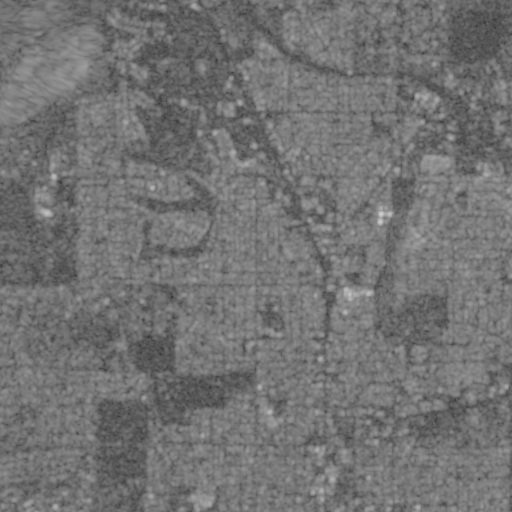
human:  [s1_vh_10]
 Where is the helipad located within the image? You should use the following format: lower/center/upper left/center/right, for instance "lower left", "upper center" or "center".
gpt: The helipad is located in the lower center of the image.
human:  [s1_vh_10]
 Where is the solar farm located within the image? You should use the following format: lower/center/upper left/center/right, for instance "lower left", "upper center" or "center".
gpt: The solar farm is located in the upper left of the image.
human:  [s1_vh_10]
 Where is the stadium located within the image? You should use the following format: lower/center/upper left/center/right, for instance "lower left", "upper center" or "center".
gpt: The stadium is located in the center left of the image.
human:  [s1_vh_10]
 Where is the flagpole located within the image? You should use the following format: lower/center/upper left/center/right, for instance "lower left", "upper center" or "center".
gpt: The flagpole is located in the lower center of the image.
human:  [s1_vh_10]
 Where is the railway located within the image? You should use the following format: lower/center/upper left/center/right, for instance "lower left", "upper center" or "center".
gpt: The railway is located in the lower right of the image.
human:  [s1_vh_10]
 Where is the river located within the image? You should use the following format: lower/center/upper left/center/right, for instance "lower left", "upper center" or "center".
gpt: The river is located in the lower of the image.
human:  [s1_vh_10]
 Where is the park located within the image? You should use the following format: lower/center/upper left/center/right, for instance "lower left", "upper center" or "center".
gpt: There is no park in the image.

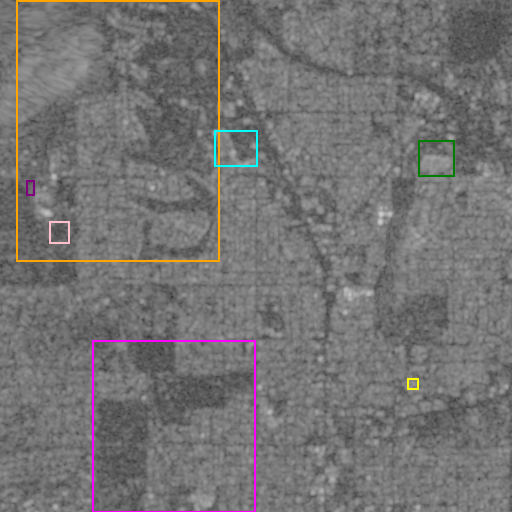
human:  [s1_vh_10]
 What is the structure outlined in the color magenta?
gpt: The structure outlined in magenta is a crop field.
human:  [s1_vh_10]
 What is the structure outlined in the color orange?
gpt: The structure outlined in orange is a park.
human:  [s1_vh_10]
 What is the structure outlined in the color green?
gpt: The structure outlined in green is a parking lot.
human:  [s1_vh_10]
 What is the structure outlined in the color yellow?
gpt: The structure outlined in yellow is a power substation.
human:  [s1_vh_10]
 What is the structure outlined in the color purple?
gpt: The structure outlined in purple is a solar farm.
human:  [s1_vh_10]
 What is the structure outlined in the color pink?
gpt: The structure outlined in pink is a stadium.
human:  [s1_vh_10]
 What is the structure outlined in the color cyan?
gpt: The structure outlined in cyan is a building.
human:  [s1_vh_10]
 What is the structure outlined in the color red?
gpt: There is no red outline.